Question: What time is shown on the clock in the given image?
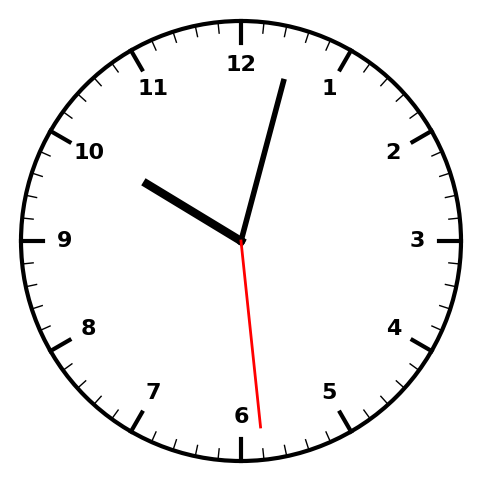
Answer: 10:02:29